Interaction volume radius: 5 \u00c5
Interaction volume height: 25 \u00c5
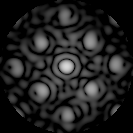
Disorder parameter: 0.3633